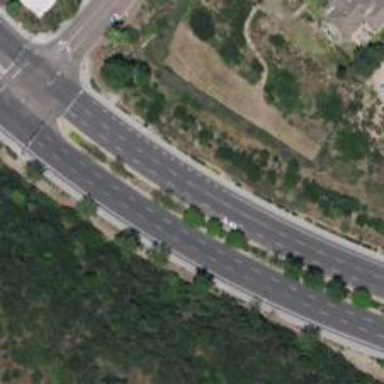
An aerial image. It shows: Secondary road with separate asphalt sidewalk.